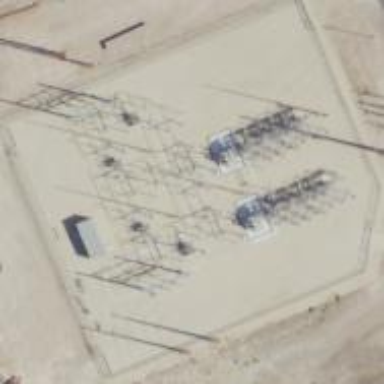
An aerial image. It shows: Distribution level power substation enclosed by fence.